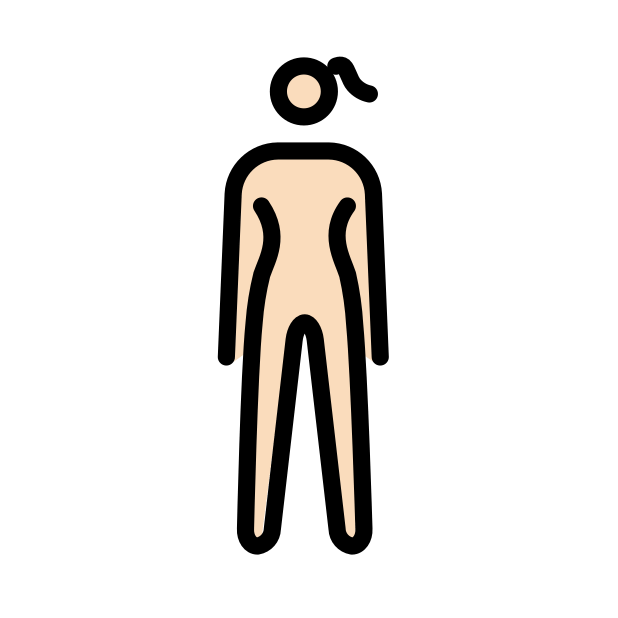
woman standing: light skin tone